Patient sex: M
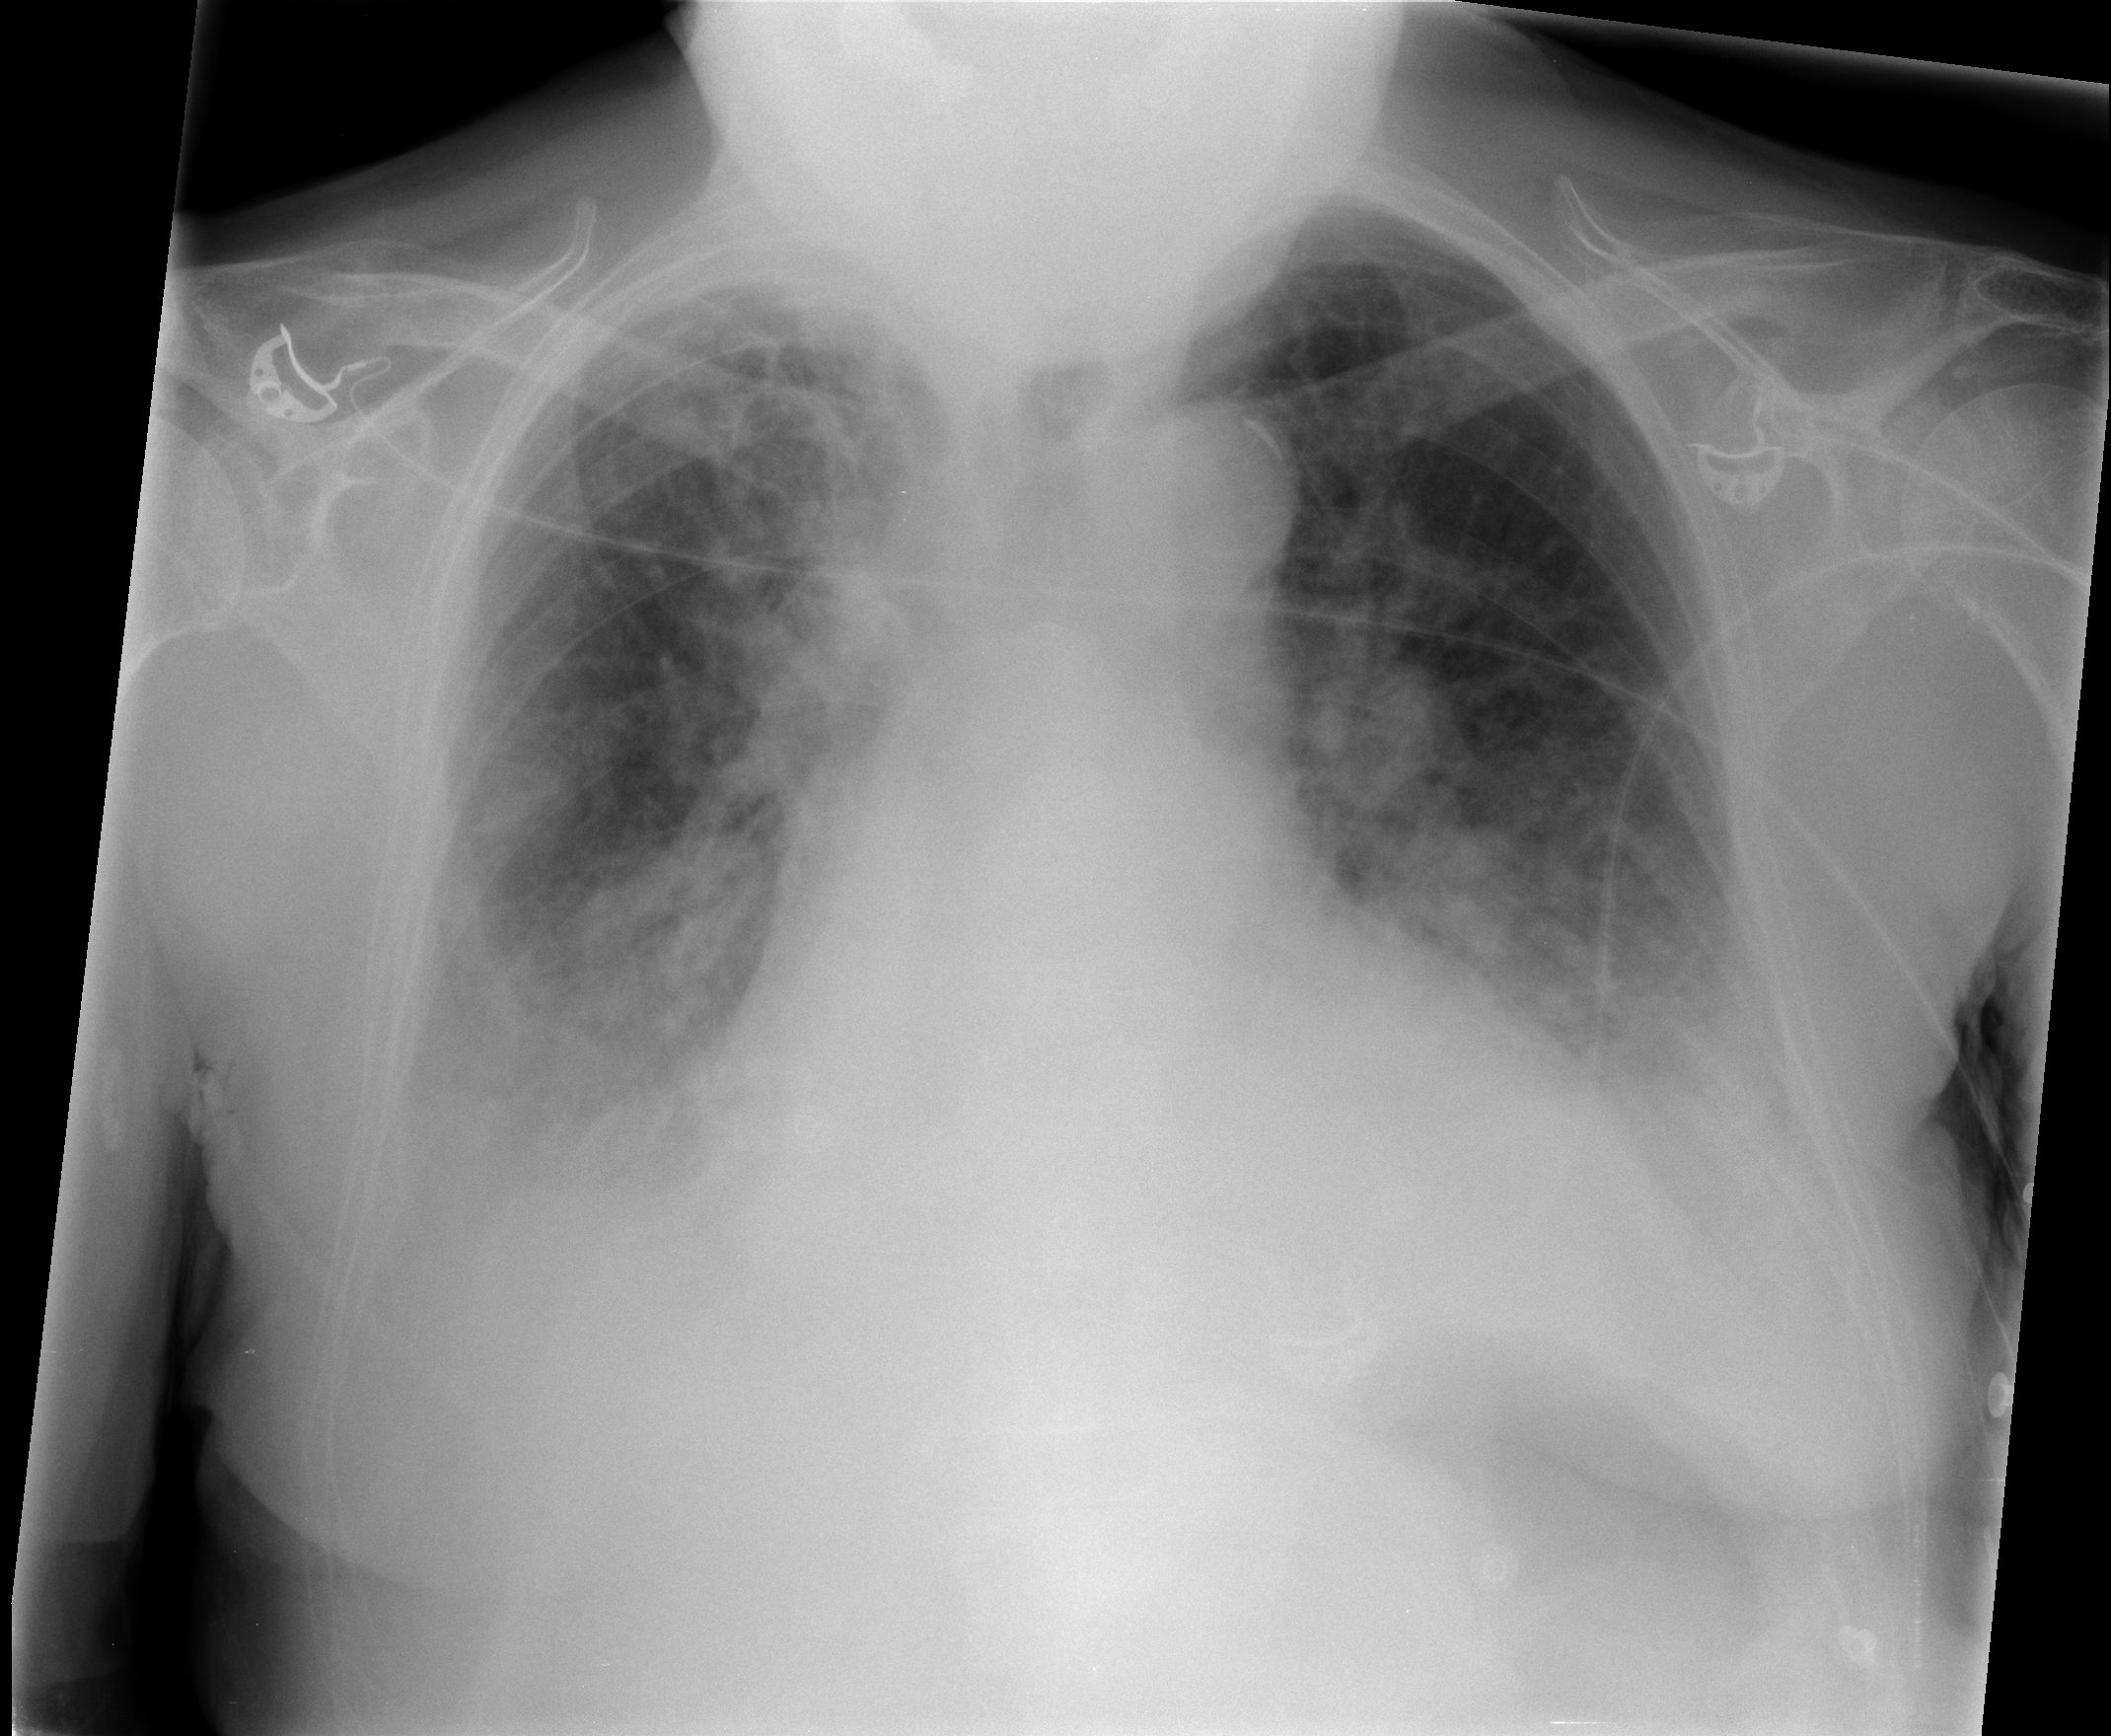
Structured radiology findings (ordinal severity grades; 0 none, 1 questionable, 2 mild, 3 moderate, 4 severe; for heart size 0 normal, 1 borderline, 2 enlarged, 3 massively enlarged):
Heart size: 2
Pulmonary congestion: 3
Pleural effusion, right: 2
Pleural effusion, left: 1
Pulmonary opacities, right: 0
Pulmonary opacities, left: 0
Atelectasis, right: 2
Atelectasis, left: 0